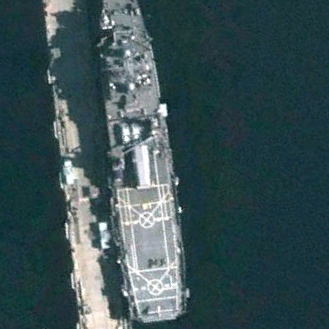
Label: combat